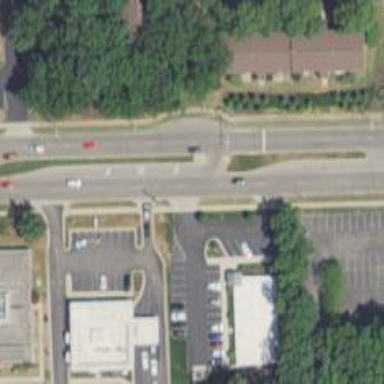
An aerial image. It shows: Primary link road with asphalt surface.